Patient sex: F
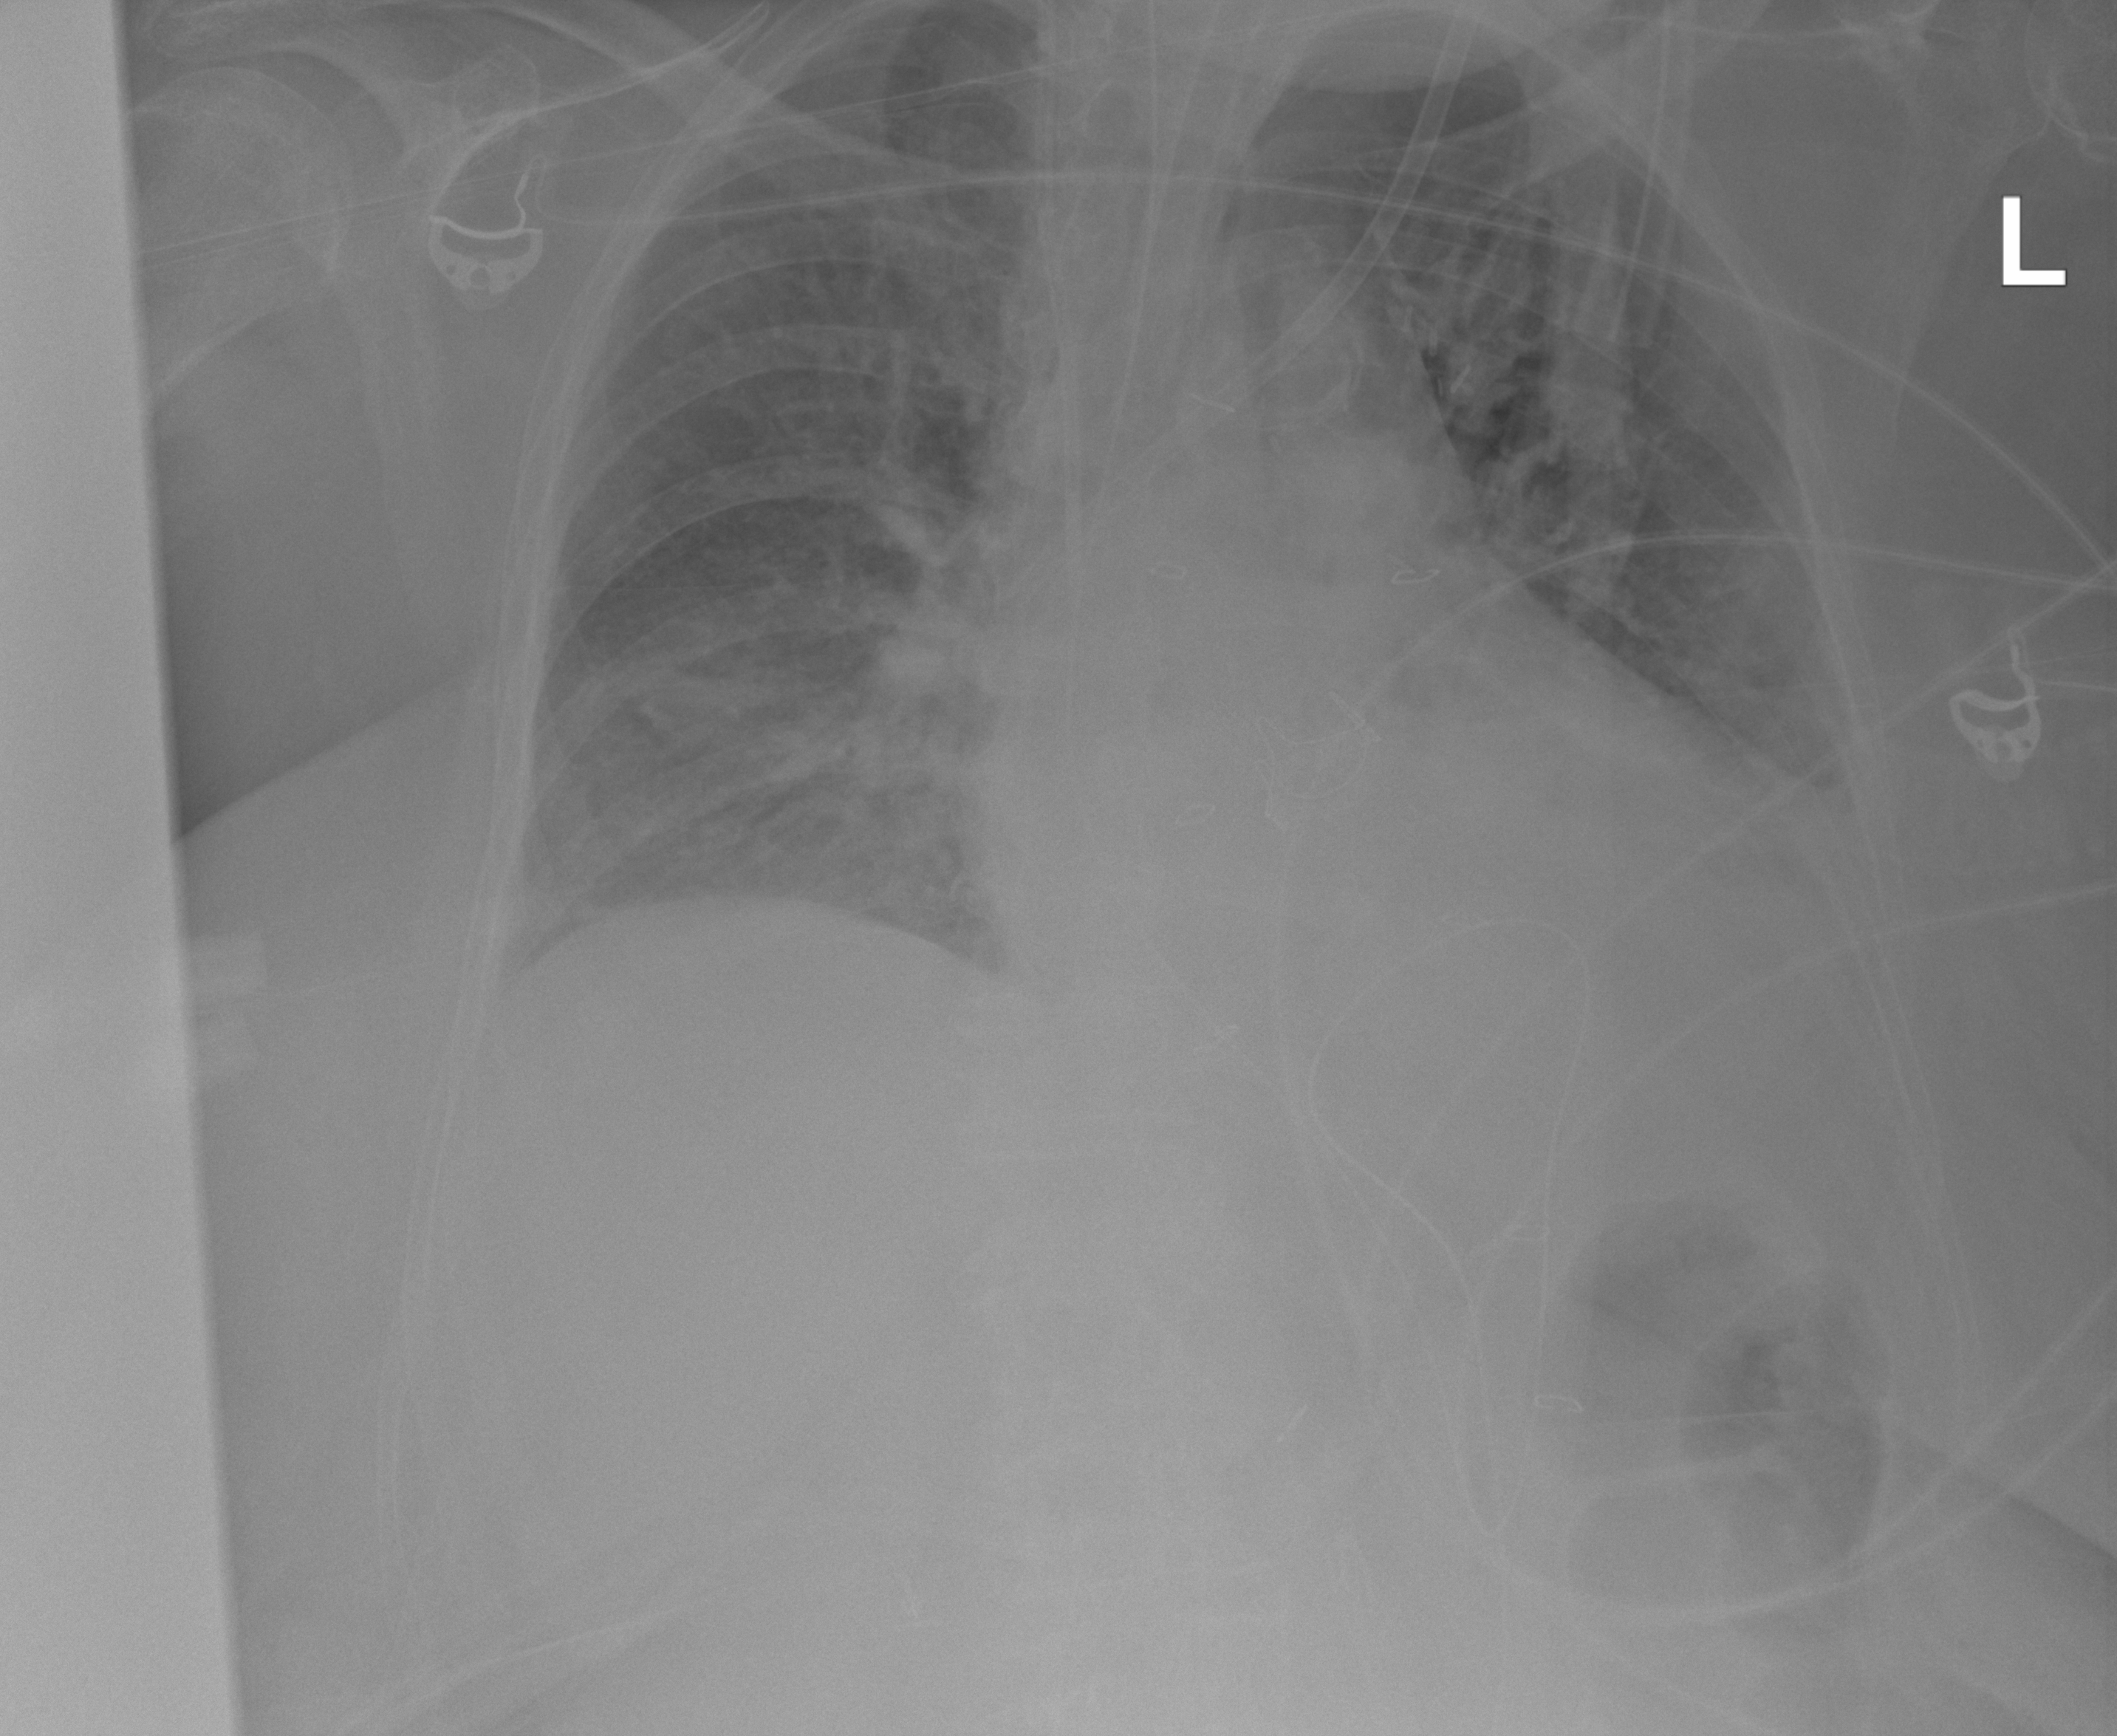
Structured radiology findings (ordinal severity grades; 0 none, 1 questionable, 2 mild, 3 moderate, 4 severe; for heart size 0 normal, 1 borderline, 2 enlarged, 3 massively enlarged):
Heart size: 2
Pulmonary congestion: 2
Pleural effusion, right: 2
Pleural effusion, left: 3
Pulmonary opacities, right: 1
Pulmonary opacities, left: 1
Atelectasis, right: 2
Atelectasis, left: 2